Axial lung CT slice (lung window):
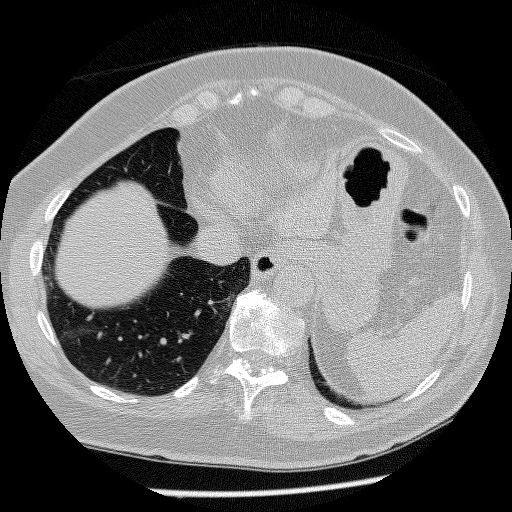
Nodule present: no